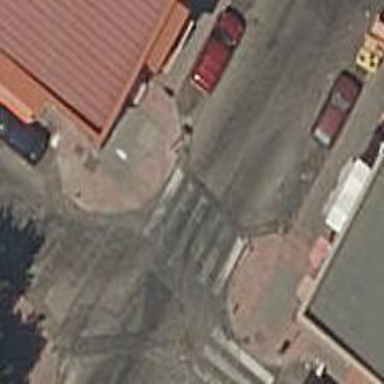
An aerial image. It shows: Uncontrolled zebra crossing on the road.